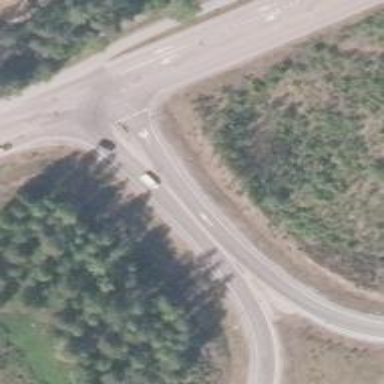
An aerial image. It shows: Trunk link road with asphalt surface. The road has functional class of tertiary.